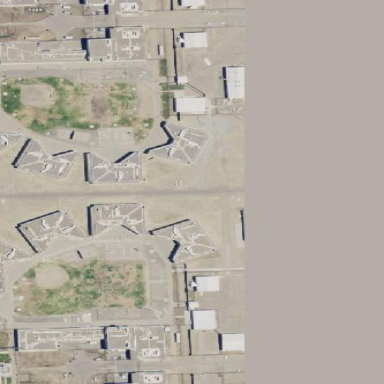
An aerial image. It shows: Prison facility surrounded by fence.